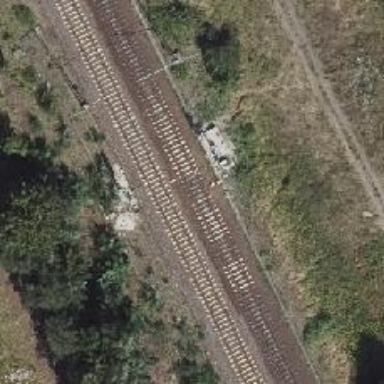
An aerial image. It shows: Railway signal.